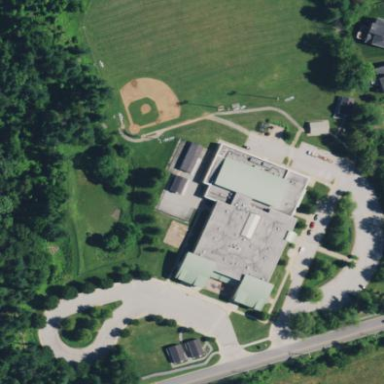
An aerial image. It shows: School.